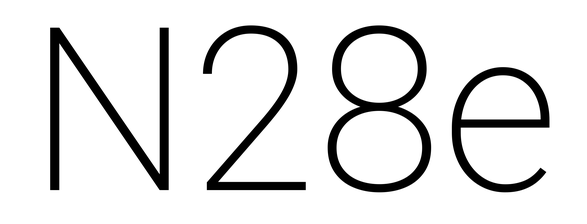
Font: Roboto_ExtraLight